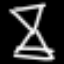
Label: hourglass